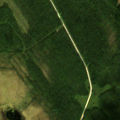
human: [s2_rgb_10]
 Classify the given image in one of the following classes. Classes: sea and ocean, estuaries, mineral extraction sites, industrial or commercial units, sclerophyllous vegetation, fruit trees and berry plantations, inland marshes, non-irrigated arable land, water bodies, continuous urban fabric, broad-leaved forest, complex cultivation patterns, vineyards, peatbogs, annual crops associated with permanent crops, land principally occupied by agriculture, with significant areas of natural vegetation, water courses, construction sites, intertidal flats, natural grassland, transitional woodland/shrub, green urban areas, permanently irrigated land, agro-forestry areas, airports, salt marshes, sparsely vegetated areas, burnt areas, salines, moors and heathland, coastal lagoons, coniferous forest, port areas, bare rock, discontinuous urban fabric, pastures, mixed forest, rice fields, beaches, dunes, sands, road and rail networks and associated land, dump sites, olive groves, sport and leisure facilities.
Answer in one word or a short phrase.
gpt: coniferous forest, peatbogs